Acute ischemic stroke brain MRI, CoRegistered space, volume 192x192x19, slice 9 of 19.
ADC (apparent diffusion coefficient): 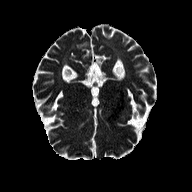
Tmax (time-to-maximum): 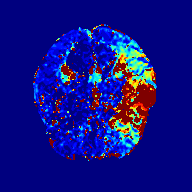
MTT (mean transit time): 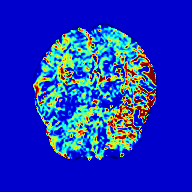
rCBF (relative cerebral blood flow): 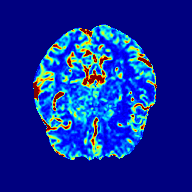
rCBV (relative cerebral blood volume): 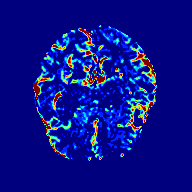
TTP (time-to-peak): 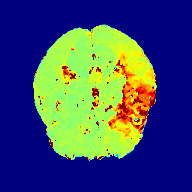
Final infarct lesion volume (90-day follow-up ground truth): 8637 voxels